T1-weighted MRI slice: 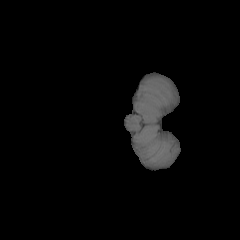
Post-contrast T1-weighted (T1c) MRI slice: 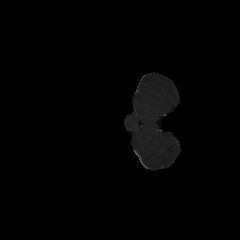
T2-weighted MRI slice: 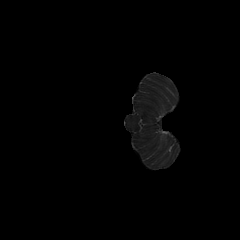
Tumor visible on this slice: no